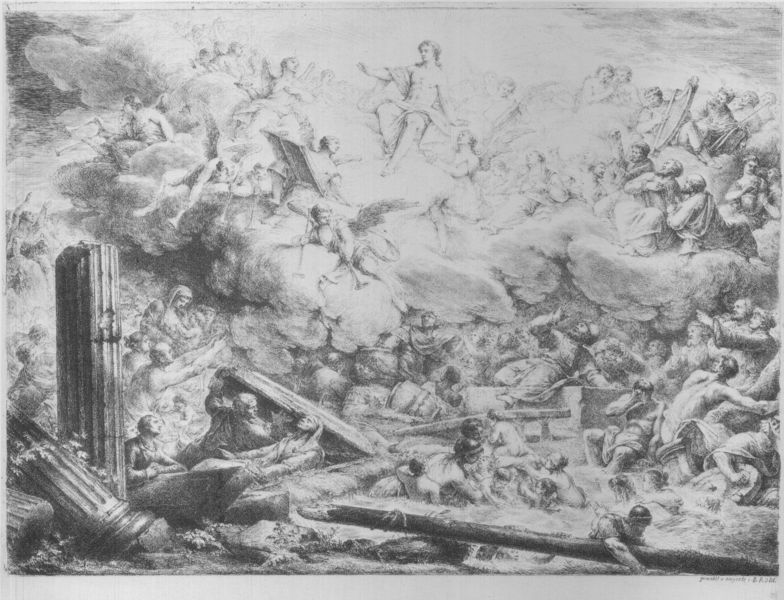
Titel: Die Auferstehung der Toten, oder das Jüngste Gericht
Künstler: Bernhard Rode
Standort: Kiel
Institution: Kunsthalle zu Kiel der Christian-Albrechts-Universität
Schlagwörter: dunkel, gott, himmel, kampf, meer, schatten, wasser, weiß, wolken, frauen, menschen, stadt, bewegung, frau, grau, hell, licht, männer, schwarz, skizze, säule, säulen, zeichnung, wolke, masse, menge, gericht, halten, mensch, stehen, stein, tod, baumstamm, erde, stamm, chaos, engel, kanneliert, schiff, papier, studie, grafik, graphik, figuren, flut, krieg, schlacht, sturm, trümmer, untergang, unwetter, zerstörung, balken, fallen, flucht, leiber, ruine, buch, strahlen, kohle, schweben, hall, druck, druckgraphik, schwarz-weiß, viele, druckgrafik, radierung, stich, revolution, strafe, dynamik, flüchten, bleistift, ruinen, helm, herrscher, entwurf, unterzeichnung, kaputt, leben, quader, ende, hellgrau, christus, jesus, ionisch, apokalypse, götter, hölle, jüngstes gericht, schmerz, gräber, olymp, heben, sturz, kanneluren, posaunen, plan, könige, tempel, heilige, basis, dorisch, kreig, harfe, posaune, verletzung, jerusalem, welt, zerbrochen, umgefallen, gefallen, auferstehung, aufstieg, rettung, himmelfahrt, verwüstung, zerfall, umgestürzt, unordnung, zeichung, vorzeichnung, schäfte, pompei, basen, fehler, kannelur, retter, trompete, rohde, urteil, blöcke, gebrochen, gewimmel, planke, massen, unheil, himmelswesen, umsturz, abgebrochen, himmlische scharen, sodom und gomorra, jüngstes, grabplatten, heerschaaren, himmelssphäre, stirz, urteilen, verfolgug, gricht, totenauferstehung, trümmr, trüümer, fheler, feehler, fehlre, falschschreib, rechtschriebung, korrekuur, korreekt